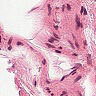
Metastatic tissue present: no